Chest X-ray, AP view. Patient: 46 years old, sex M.
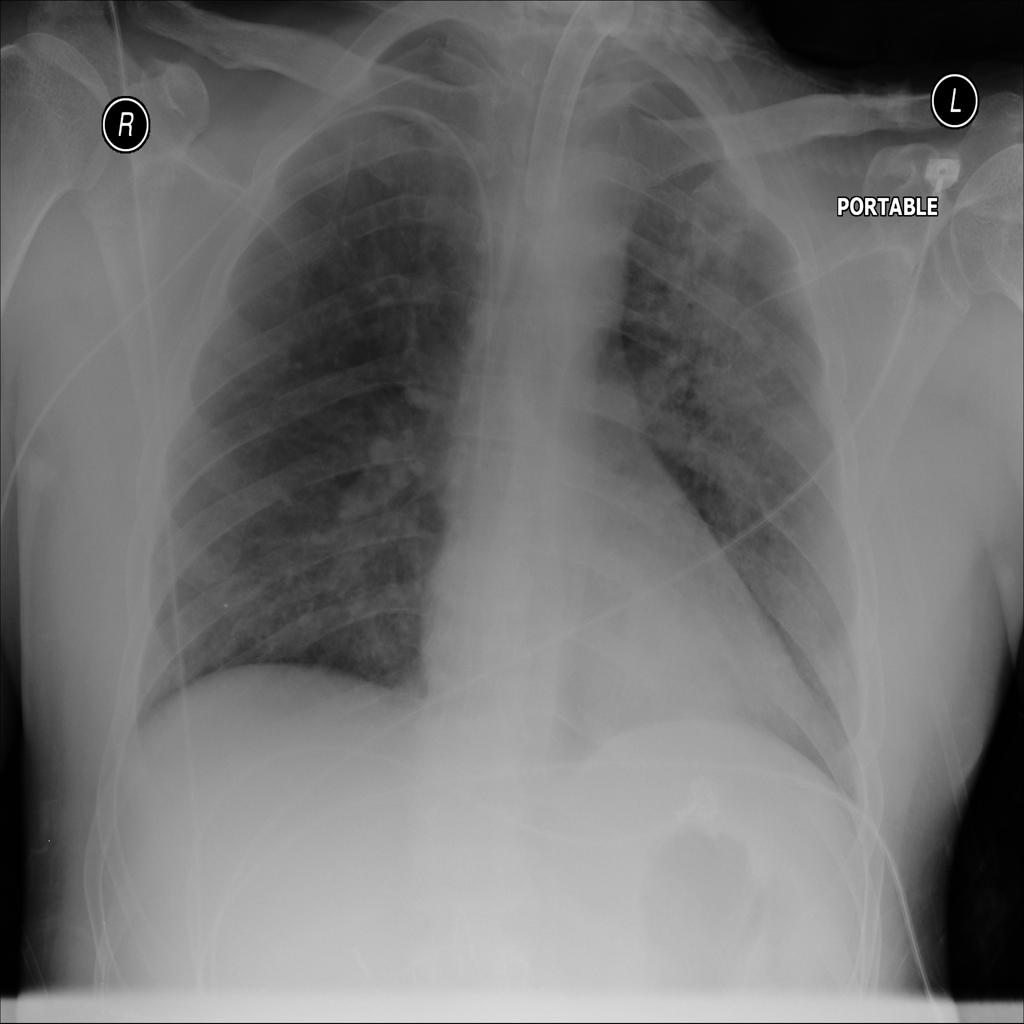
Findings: Consolidation, Effusion